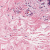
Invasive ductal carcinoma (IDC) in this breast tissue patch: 0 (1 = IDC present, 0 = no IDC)